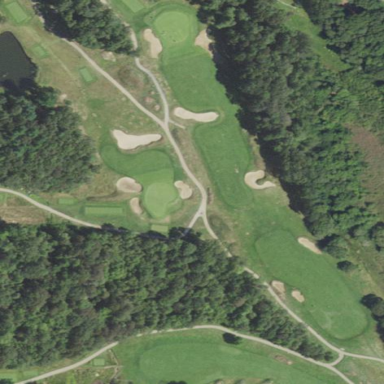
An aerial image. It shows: Area of rough grass used for golf.